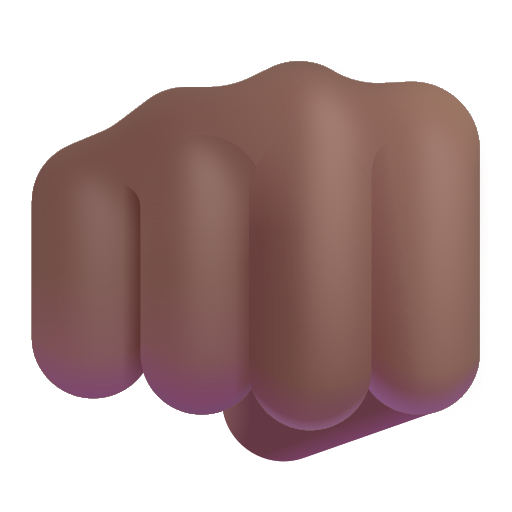
oncoming fist color  dark